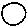
Label: circle